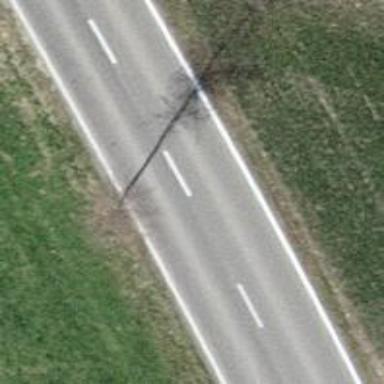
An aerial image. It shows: Asphalt road classified as primary highway.